Interaction volume radius: 5 \u00c5
Interaction volume height: 20 \u00c5
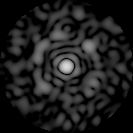
Disorder parameter: 0.7794